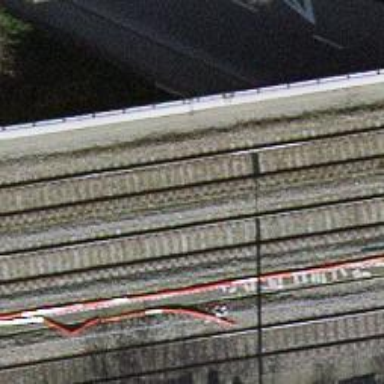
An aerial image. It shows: Bridge with electrified rail tracks and contact line.